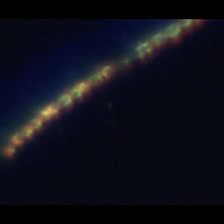
Taxon: Skeletonema
Group: Diatoms